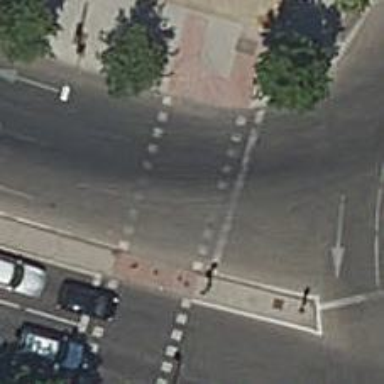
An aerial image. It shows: Uncontrolled footway crossing with markings.